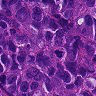
Metastatic tissue present: yes